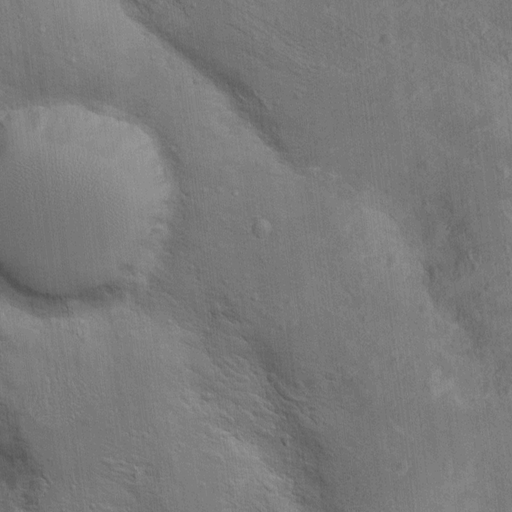
Classes present: Background